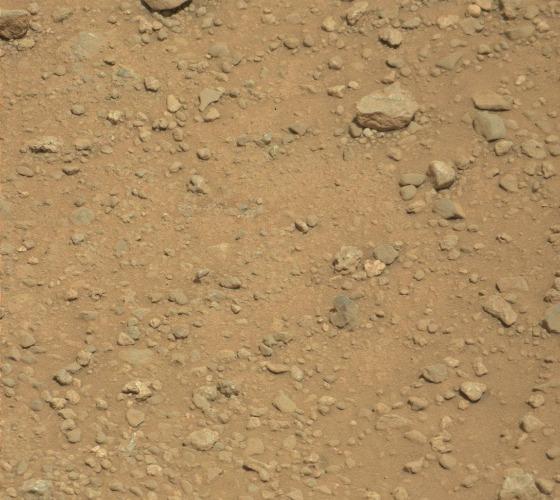
Terrain classes present: Gravel / Sand / Soil, Rock, Shadow